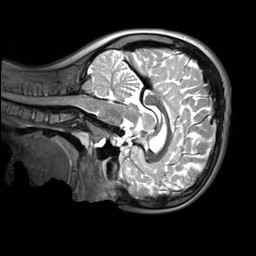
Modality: T2w
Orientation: sagittal
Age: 10
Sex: female
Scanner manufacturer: siemens
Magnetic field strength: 3 T
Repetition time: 3.2 s
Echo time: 0.408 s